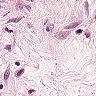
Metastatic tissue present: no